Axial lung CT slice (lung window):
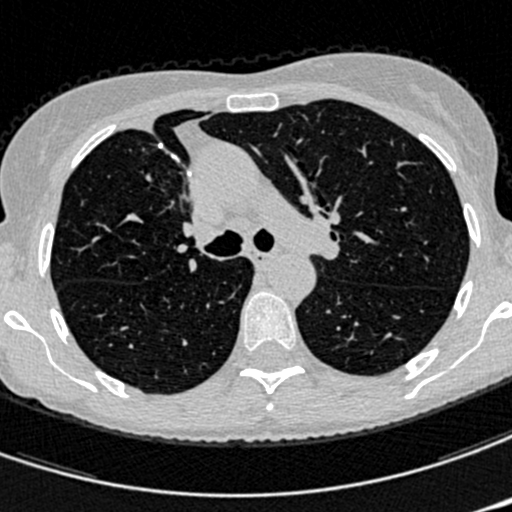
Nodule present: no